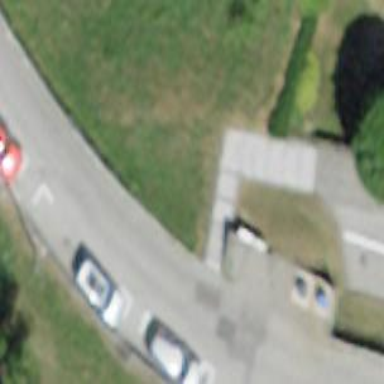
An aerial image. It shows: Flight of steps with sett surface.